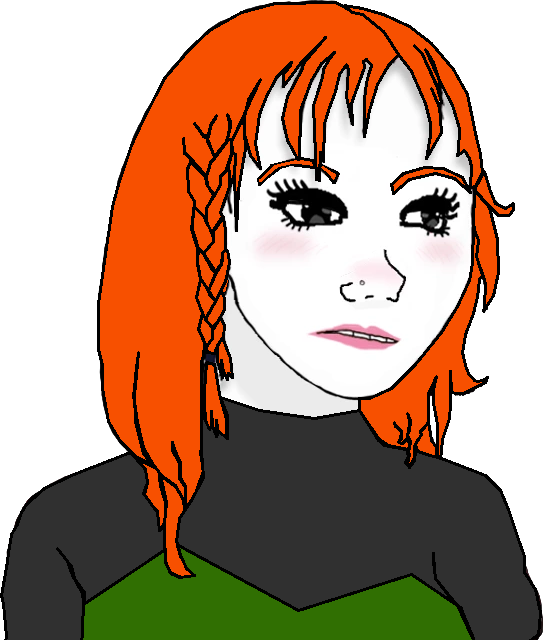
Label: 5_Daddys_Girl